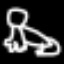
Label: frog